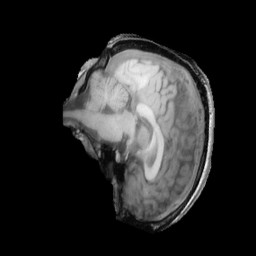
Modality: T1w
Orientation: sagittal
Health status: ill
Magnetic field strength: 3 T